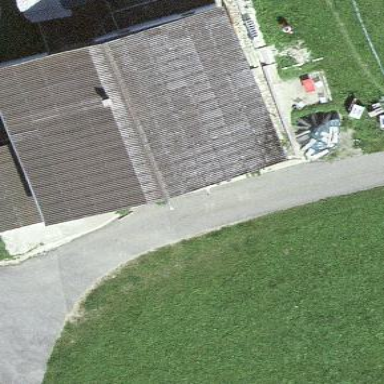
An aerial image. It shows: Farm building.